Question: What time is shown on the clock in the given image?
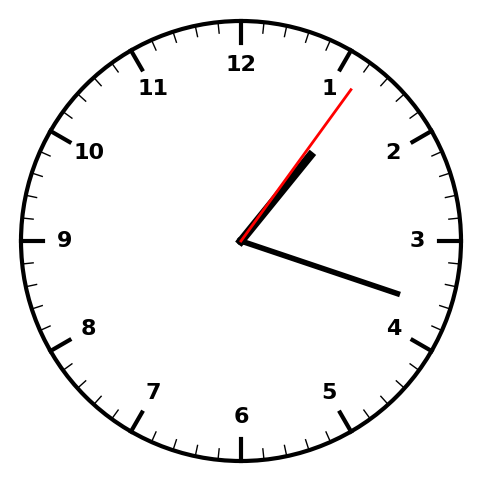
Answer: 01:18:06